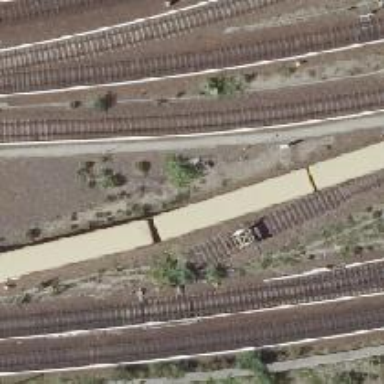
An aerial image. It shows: Disused railway yard.